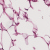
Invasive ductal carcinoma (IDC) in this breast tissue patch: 0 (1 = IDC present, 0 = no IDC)